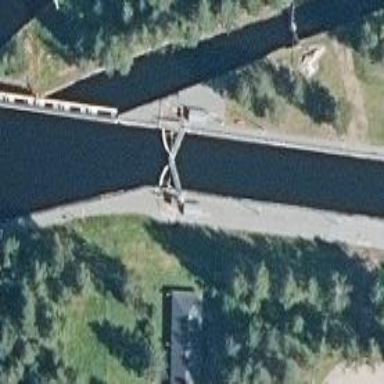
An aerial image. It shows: Lock gate on waterway.